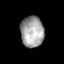
Tissue: prostate
Cell type: T cells
Senescence score: 0.2838
Nuclear area (px): 700
Mean DAPI intensity: 162.989